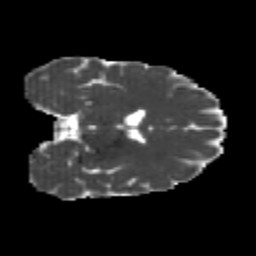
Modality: MD
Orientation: coronal
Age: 26
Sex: female
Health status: healthy
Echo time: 0.074 s